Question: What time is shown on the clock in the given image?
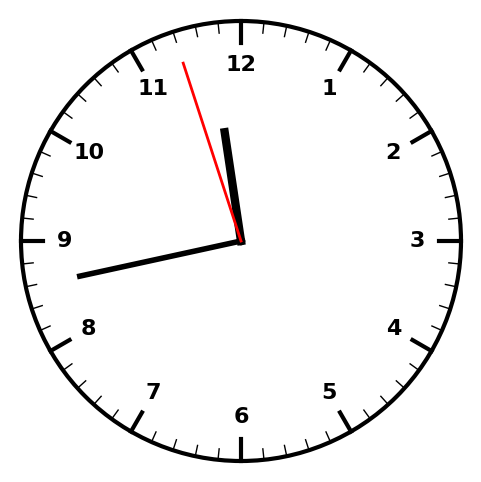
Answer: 11:42:57